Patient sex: F
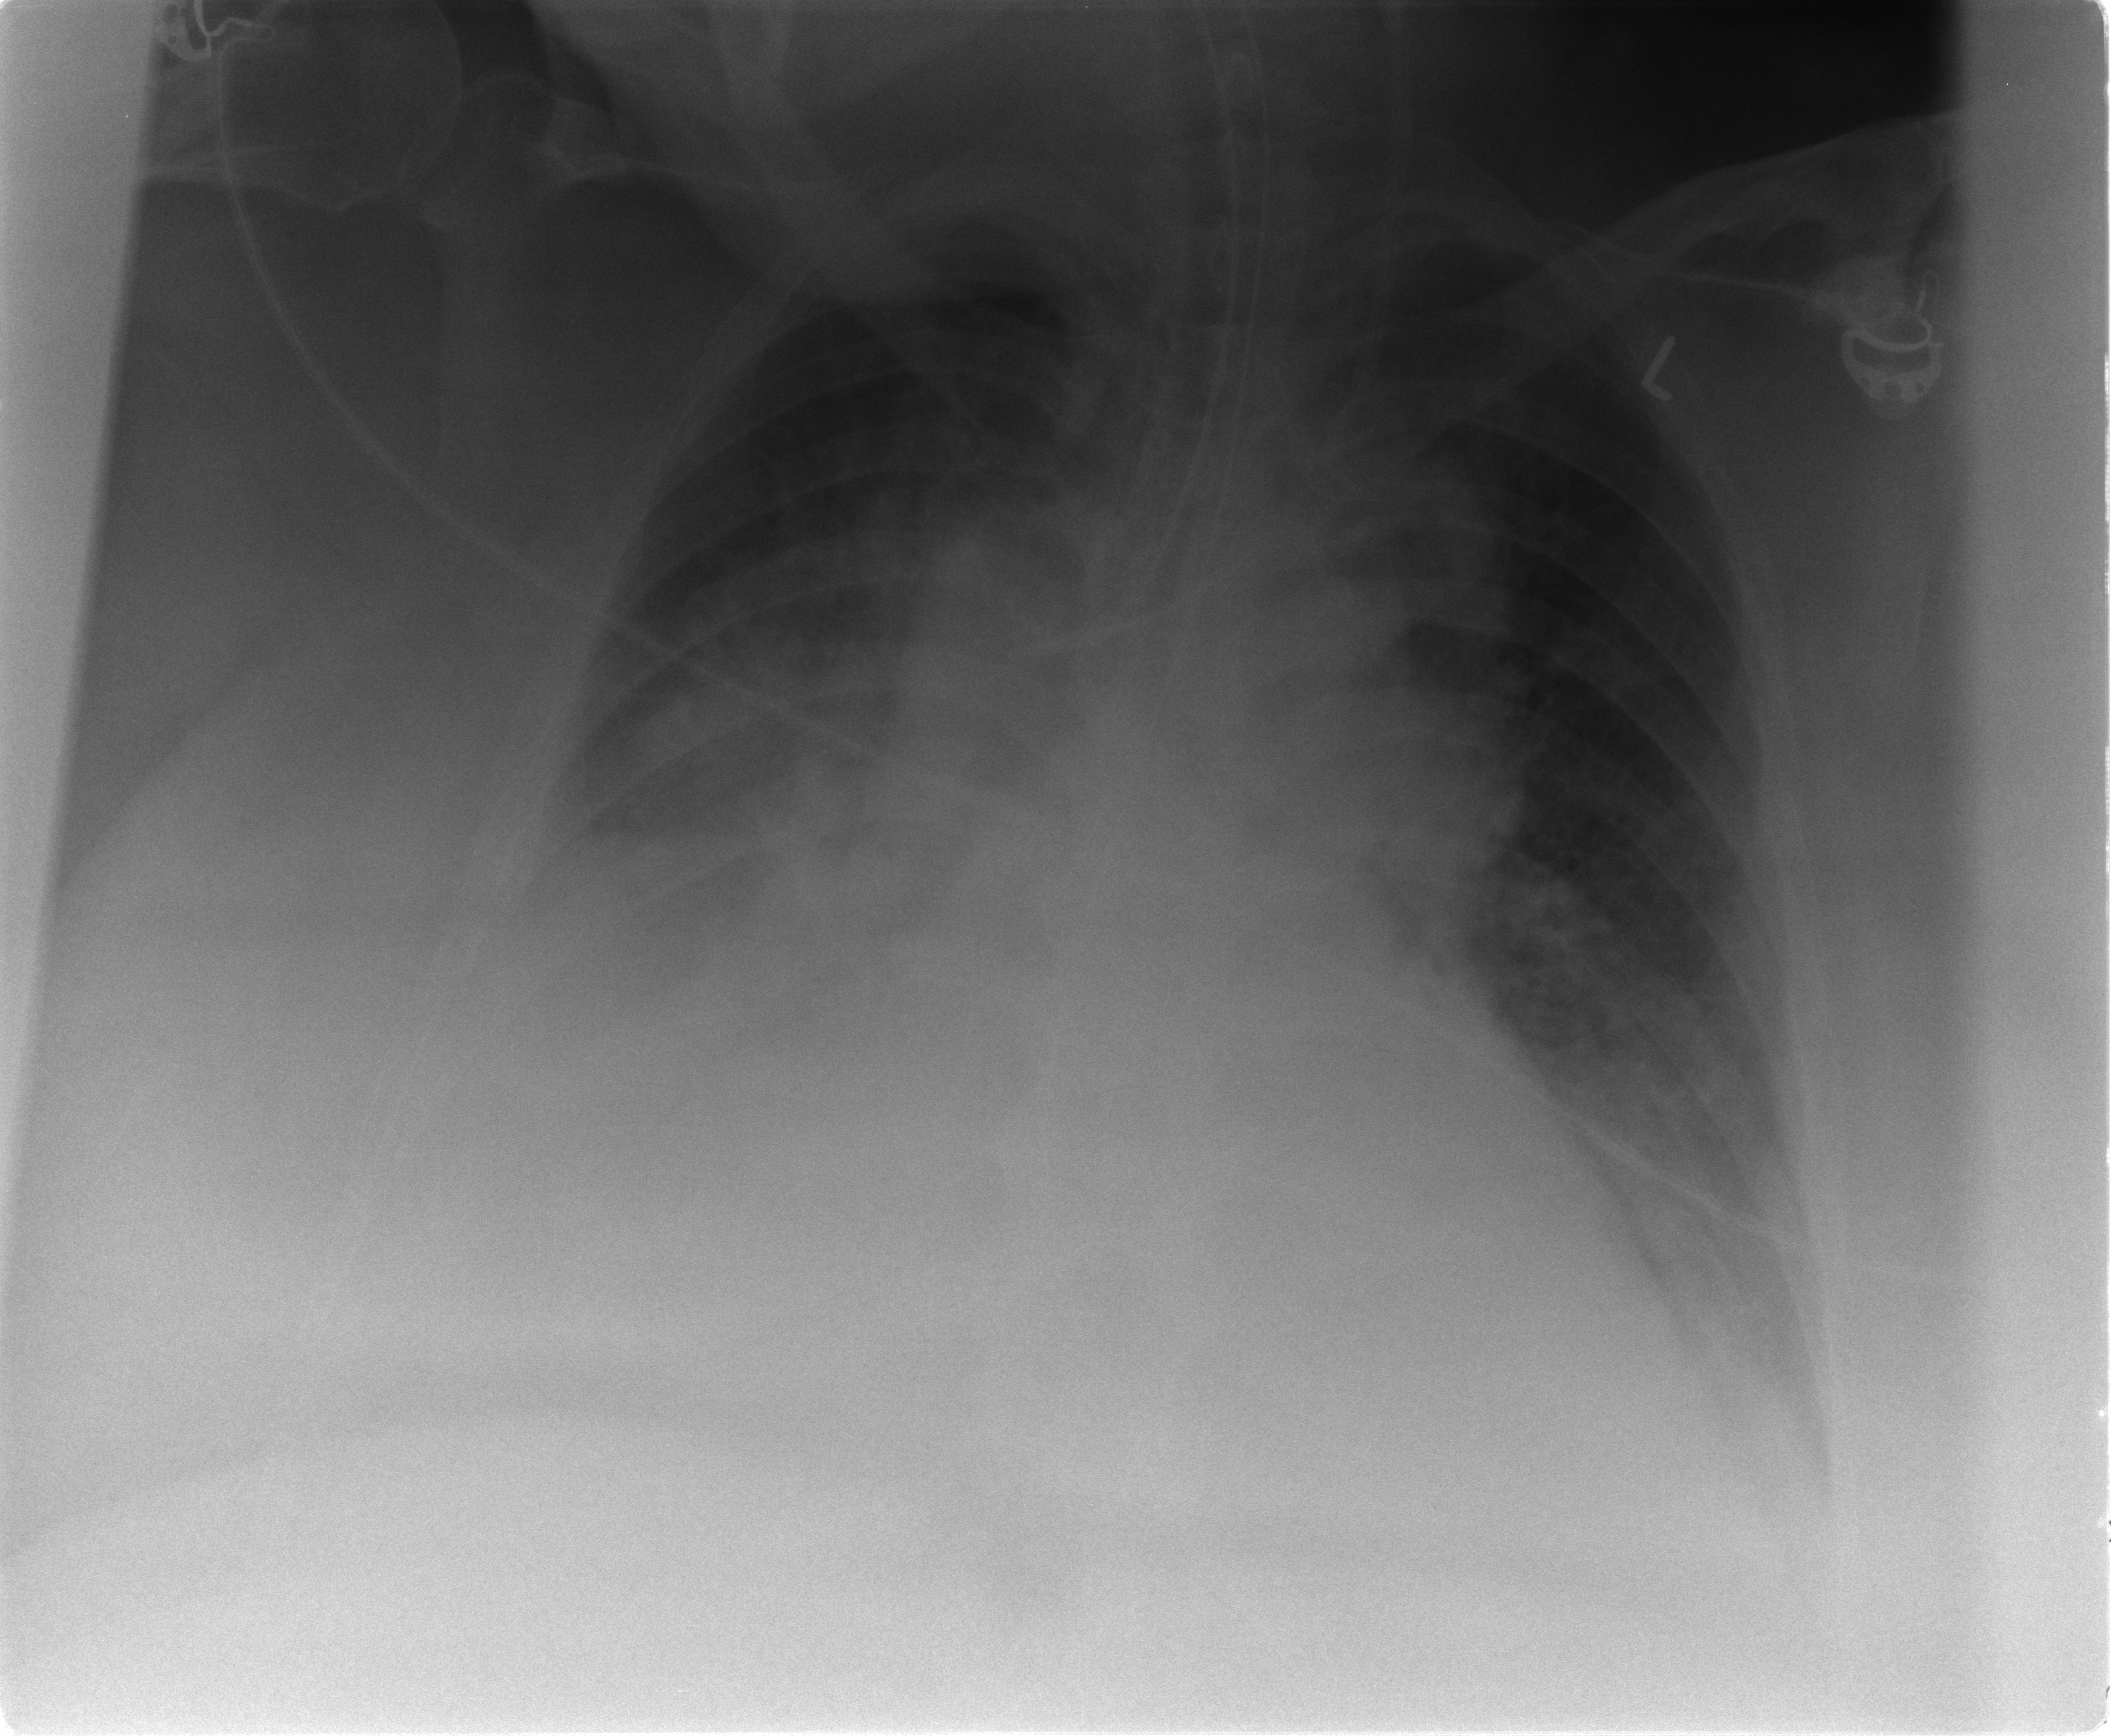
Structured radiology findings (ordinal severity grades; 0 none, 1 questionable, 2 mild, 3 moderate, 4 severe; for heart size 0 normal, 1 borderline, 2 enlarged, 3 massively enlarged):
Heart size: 2
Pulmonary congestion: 3
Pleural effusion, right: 3
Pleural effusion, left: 2
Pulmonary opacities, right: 2
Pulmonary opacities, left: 2
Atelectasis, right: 3
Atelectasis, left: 2